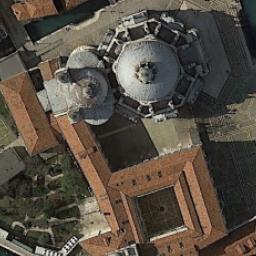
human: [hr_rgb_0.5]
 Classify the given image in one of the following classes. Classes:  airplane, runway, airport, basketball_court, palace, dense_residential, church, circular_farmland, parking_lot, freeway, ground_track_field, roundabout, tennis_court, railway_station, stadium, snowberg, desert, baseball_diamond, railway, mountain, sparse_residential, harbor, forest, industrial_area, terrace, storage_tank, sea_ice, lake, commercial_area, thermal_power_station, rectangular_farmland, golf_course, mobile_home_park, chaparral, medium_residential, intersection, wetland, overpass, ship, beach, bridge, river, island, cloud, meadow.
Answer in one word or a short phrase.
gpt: church